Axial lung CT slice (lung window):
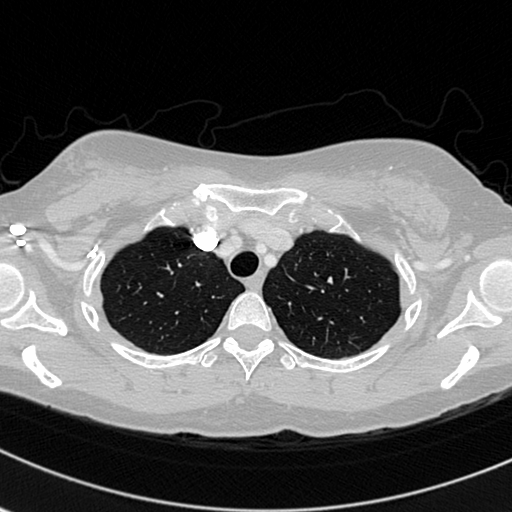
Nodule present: no